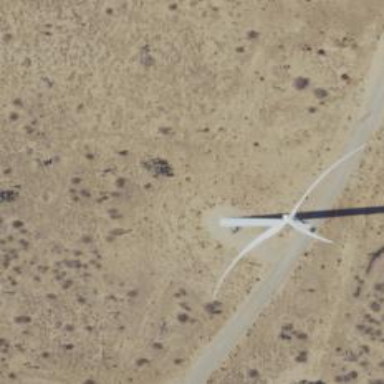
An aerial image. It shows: Wind turbine generator made by Vestas. The generator utilizes wind as its power source and belongs to the horizontal axis type.